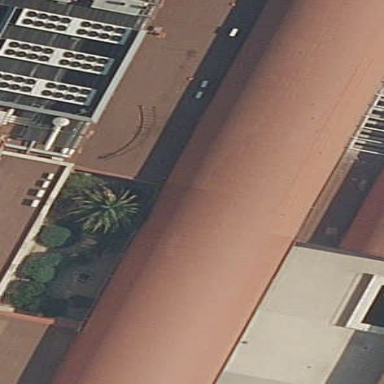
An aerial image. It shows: Building with round metal roof.